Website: macys
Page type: delivery-shipping
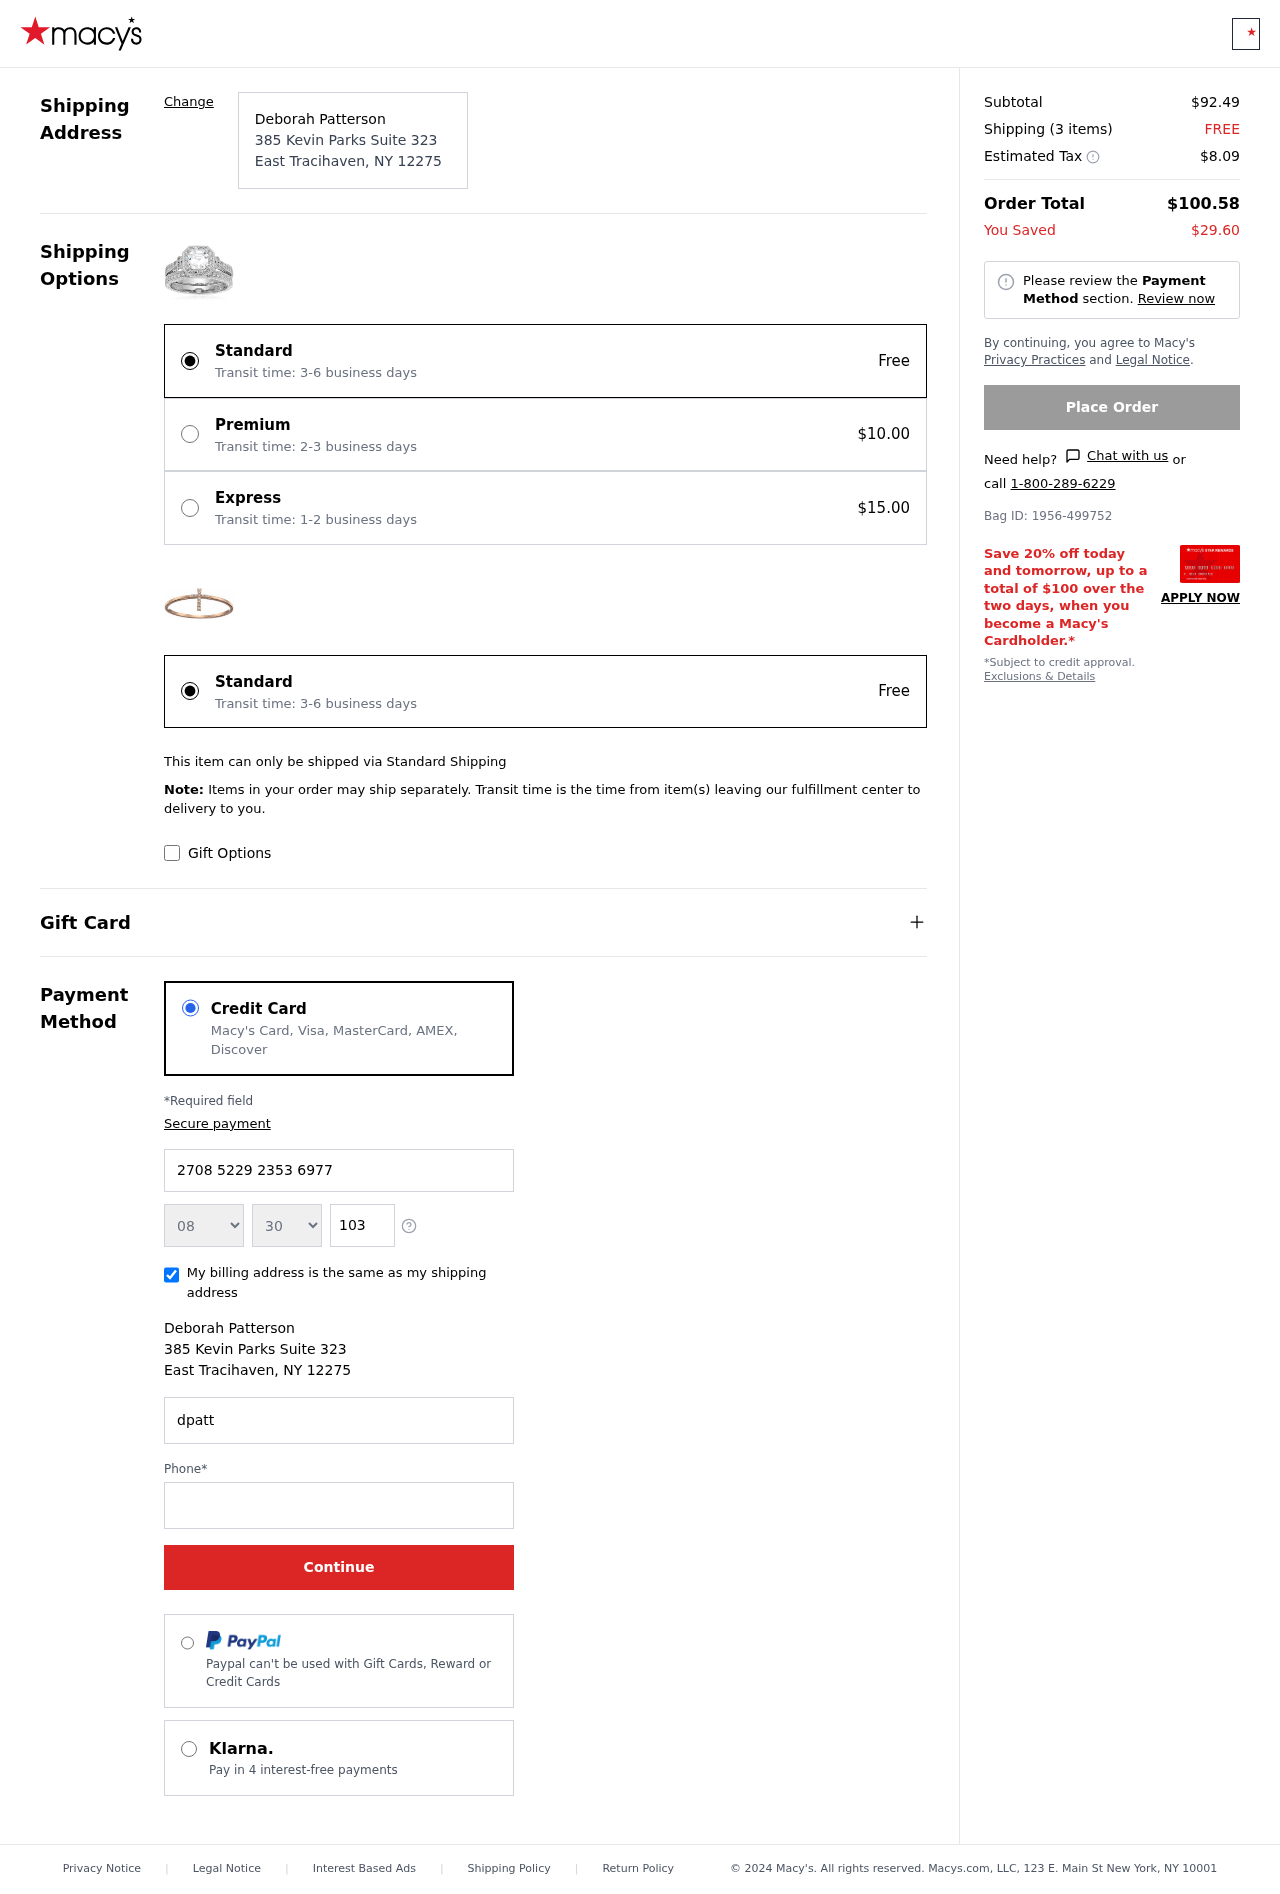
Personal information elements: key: PII_CARD_EXPIRY_MONTH
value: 08
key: PII_CARD_EXPIRY_YEAR
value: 30
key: PII_CITY
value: East Tracihaven
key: PII_CITY_STATE_ZIP
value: East Tracihaven, NY 12275
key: PII_FULLNAME
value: Deborah Patterson
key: PII_POSTCODE
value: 12275
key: PII_STATE_ABBR
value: NY
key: PII_STREET
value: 385 Kevin Parks Suite 323
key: PII_CARD_NUMBER
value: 2708 5229 2353 6977
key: PII_CARD_CVV
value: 103
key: PII_EMAIL
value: dpatterson@yahoo.com
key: PII_PHONE
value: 9175897564
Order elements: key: ORDER_SUBTOTAL
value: $92.49
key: ORDER_NUM_ITEMS
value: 3
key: ORDER_SHIPPING_COST
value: FREE
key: ORDER_TAX
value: $8.09
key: ORDER_TOTAL
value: $100.58
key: ORDER_SAVINGS
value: $29.60
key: ORDER_BAG_ID
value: Bag ID: 1956-499752